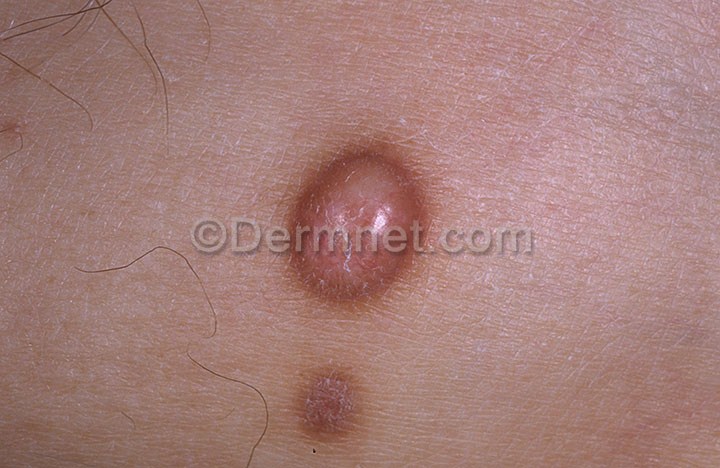
Disease: Seborrheic Keratoses and other Benign Tumors